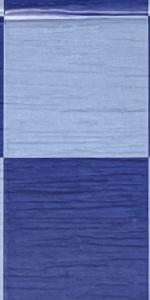
Label: Empty